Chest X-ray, PA view. Patient: 38 years old, sex M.
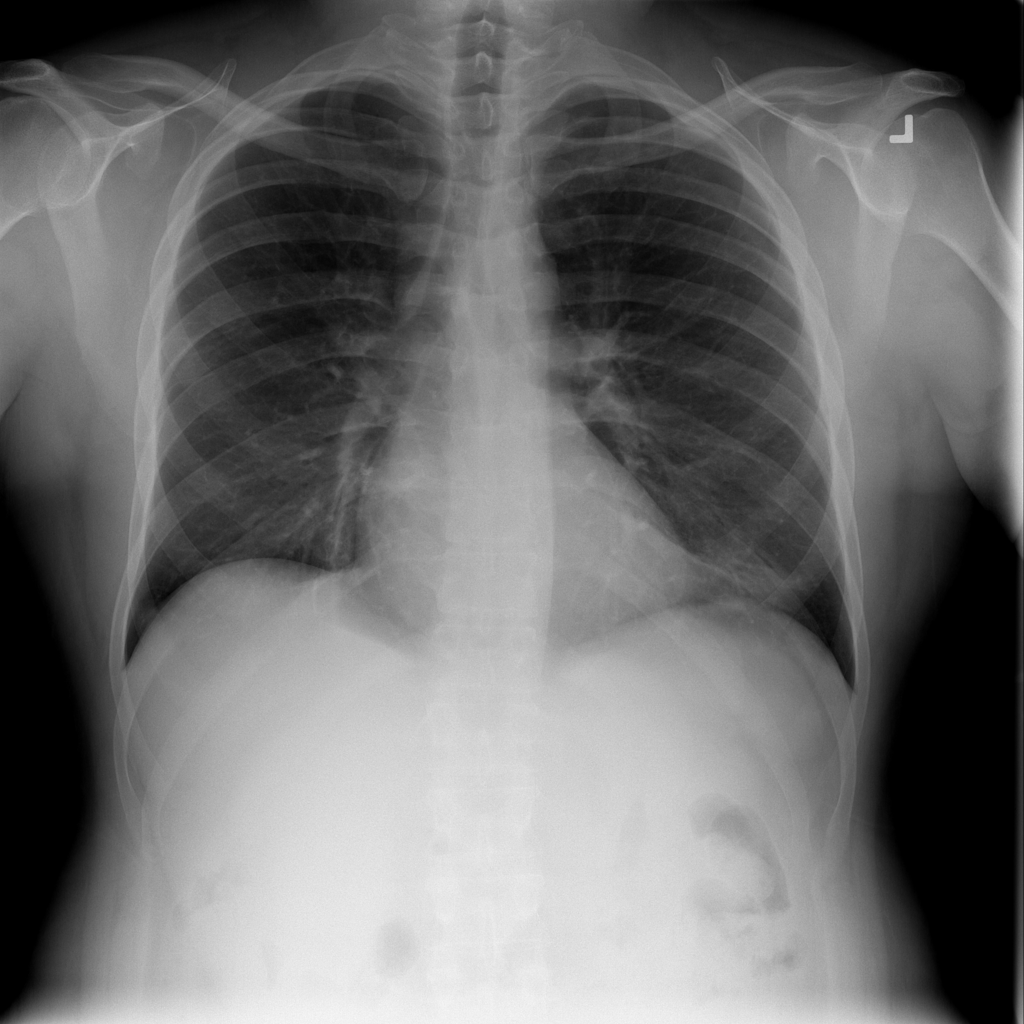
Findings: Atelectasis